Question: I've some UITabBarController. In landscape I hide tabBar and expand contents view. Code looks like this:
'''
-(void)viewWillLayoutSubviews {
[super viewWillLayoutSubviews];
UIView *transView = [self.view.subviews objectAtIndex:0];
if(UIInterfaceOrientationIsLandscape(self.interfaceOrientation)) {
transView.frame = self.view.bounds;
self.tabBar.hidden = YES;
} else {
self.tabBar.hidden = NO;
CGRect frame = self.view.bounds;
frame.size.height = self.tabBar.frame.origin.y;
transView.frame = frame;
}
}
'''
This handles orientation changes without problem.
Problem appeared when I've added usage of 'UIImagePicker'. 'UIImagePicker' enforces portrait orientation when it is shown (Apple breaks own UI rules: do not enforce orientation).
When application is in landscape and 'UIImagePicker' is shown 'viewWillLayoutSubviews' is invoked twice and 'UIInterfaceOrientationIsLandscape(self.interfaceOrientation)' returns 'YES'.
So far so good.
Now when 'UIImagePicker' is closed (by picking a photo or cancel), 'viewWillLayoutSubviews' is invoked once and 'UIInterfaceOrientationIsLandscape(self.interfaceOrientation)' returns 'YES', so it should be ok, but result looks like this:

As can be seen status bar is in landscape (ok), UI is in portrait (fail): ui is show as in portrait, also 'UIController' left a space for status bar (black stripe on left), UI is also clipped at top by status bar.
Now this looks like a iOS bug, since 'UIInterfaceOrientationIsLandscape(self.interfaceOrientation)' returns 'YES' but UI remains in portrait.
Environment: iOS 6.1.3 iPod Touch 5g.
Is there a way to fix it: make status bar remain on left xor enforce UI in landscape?
---
:
after further investigation I've noticed that 'willRotateToInterfaceOrientation' and 'didRotateFromInterfaceOrientation' are never called during this scenario. I even added this log in various places and it always prints "3 3 3 3" ('UIInterfaceOrientationLandscapeLeft'):
'''
NSLog(@"%d %d %d %d",
self.navigationController.interfaceOrientation,
self.interfaceOrientation,
self.selectedViewController.interfaceOrientation,
[UIDevice currentDevice].orientation);
'''
So state information says 'UIInterfaceOrientationLandscapeLeft' but I see portrait UI and landscape status bar.
---
I've added this kind of logs to see when rotation is performed:
'''
UIView *view = self.view;
int i=0;
while(view) {
CGAffineTransform trans = view.transform;
NSLog(@"Transform: %d %@", i, NSStringFromCGAffineTransform(trans));
++i;
view = view.superview;
}
'''
In case of normal rotation (from portrait to landscape) log looks like this:
'''
Transform: 0 [1, 0, 0, 1, 0, 0]
Transform: 1 [1, 0, 0, 1, 0, 0]
Transform: 2 [1, 0, 0, 1, 0, 0]
Transform: 3 [0, 1, -1, 0, 0, 0]
Transform: 4 [1, 0, 0, 1, 0, 0]
'''
In problematic case: device in landscape, closing 'UIImagePicker':
'''
Transform: 0 [1, 0, 0, 1, 0, 0]
Transform: 1 [1, 0, 0, 1, 0, 0]
Transform: 2 [1, 0, 0, 1, 0, 0]
Transform: 3 [1, 0, -0, 1, 0, 0]
Transform: 4 [1, 0, 0, 1, 0, 0]
Transform: 5 [1, 0, 0, 1, 0, 0]
'''
This is strange that view stack has changed (increased by 1). Also it can be seen that view with index '3' is problematic.
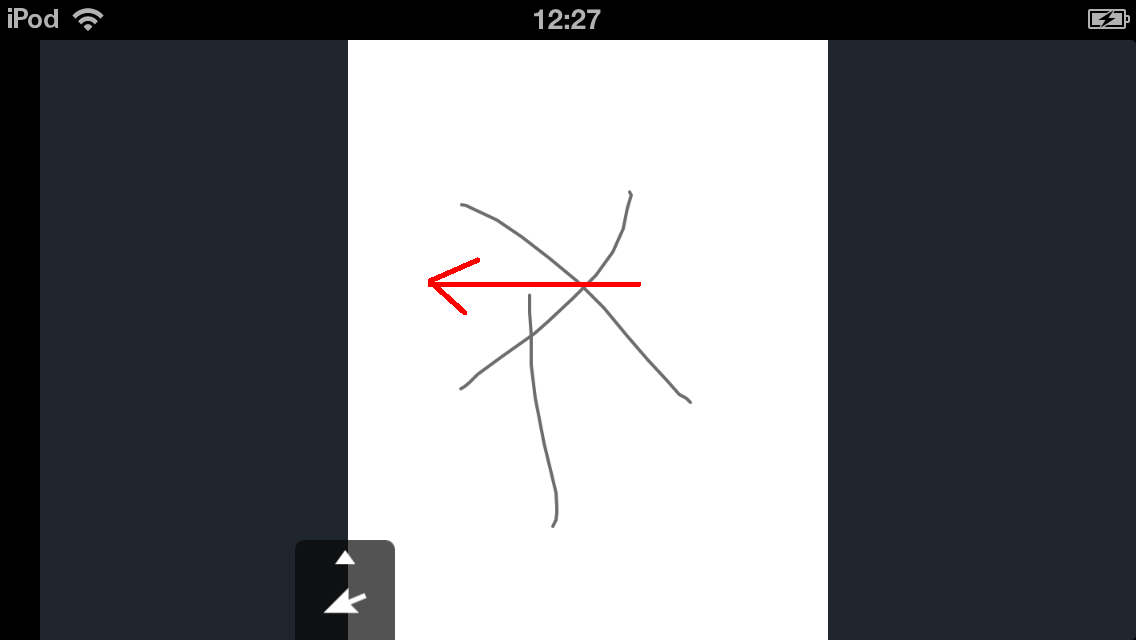
Answer: I found EVIL HACK on this mysterious issue:
'''
- (void)doAWorkaroudnOnUnwantedRotation {
// check if is workaround nesesery:
if (UIInterfaceOrientationIsLandscape([UIDevice currentDevice].orientation)) {
double delayInSeconds = 0.5;
dispatch_time_t popTime = dispatch_time(DISPATCH_TIME_NOW, (int64_t)(delayInSeconds * NSEC_PER_SEC));
dispatch_after(popTime, dispatch_get_main_queue(), ^(void){
UIViewController *fake = [[[UIViewController alloc] init] autorelease];
UIViewController *rootController = [UIApplication sharedApplication].keyWindow.rootViewController;
[rootController presentModalViewController: fake animated: NO];
[fake dismissModalViewControllerAnimated: NO];
});
}
}
'''
I call this method when 'UIImagePicker' is dismissed. Without 'dispatch_after' nothing happens since picker is animated and until animation finishes this workaround will not work.